Interaction volume radius: 5 \u00c5
Interaction volume height: 10 \u00c5
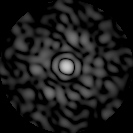
Disorder parameter: 0.8185